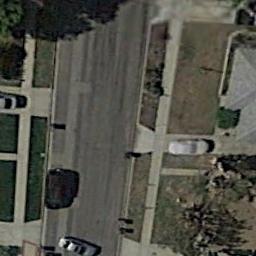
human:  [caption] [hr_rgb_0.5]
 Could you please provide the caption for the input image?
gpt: A straight freeway with many intersections goes through the block .

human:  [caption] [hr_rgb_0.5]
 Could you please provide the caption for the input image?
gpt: The freeway is next to some cars .

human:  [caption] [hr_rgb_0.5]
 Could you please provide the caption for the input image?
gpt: There wasn't much traffic on the motorway .

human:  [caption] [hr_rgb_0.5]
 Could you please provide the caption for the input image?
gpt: There are buildings and green plants on both sides of the road, And there are two cars on the road .

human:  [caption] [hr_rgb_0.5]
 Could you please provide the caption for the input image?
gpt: There are some bare lawns and buildings beside the freeway .